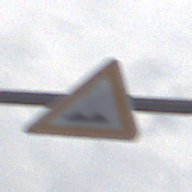
Verkehrszeichen: UnebeneFahrbahn
Umgebung: Outdoor, Nature
Tageszeit: Midday
Wetter: PartlyCloudy
Licht: Natural
Jahreszeit: NotSpecified
Kontrast: LowContrast